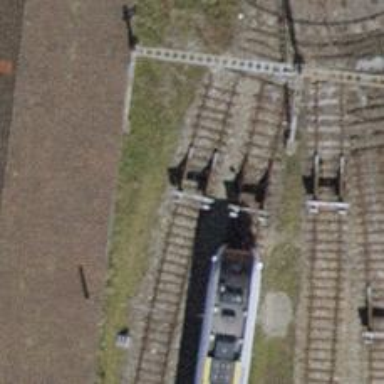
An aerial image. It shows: Railway buffer stop.